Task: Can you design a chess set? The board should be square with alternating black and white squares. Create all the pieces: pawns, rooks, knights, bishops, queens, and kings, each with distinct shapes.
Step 2601:
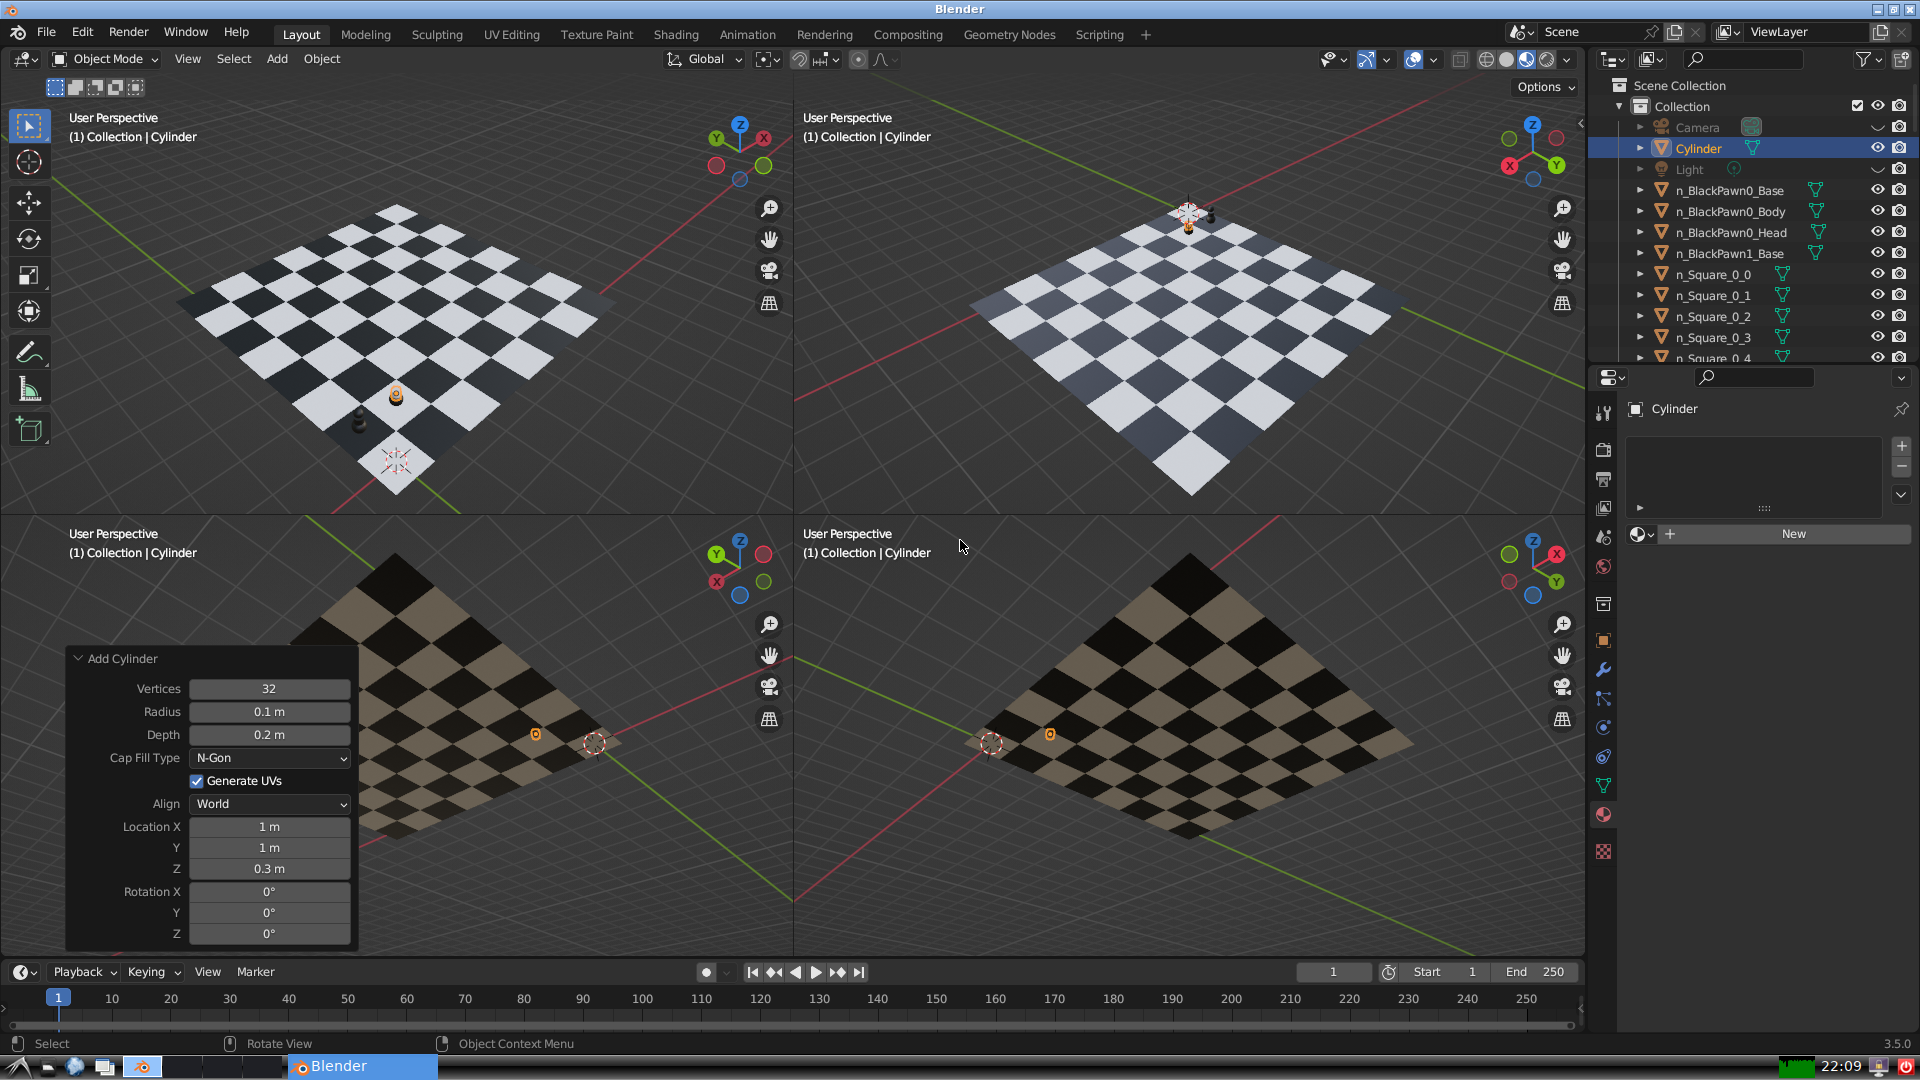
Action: {"key_press": ['Ctrl, Home']}